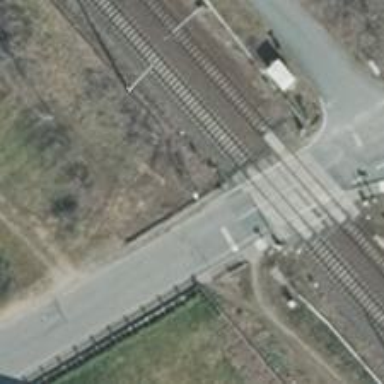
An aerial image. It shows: Railway signal.